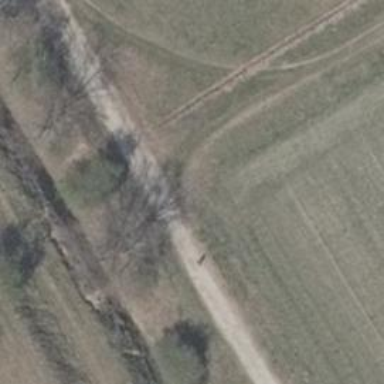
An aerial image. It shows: Ground track with grade 4 track type.